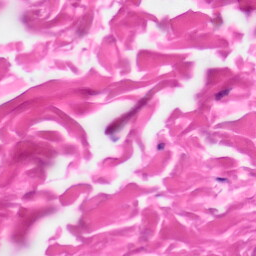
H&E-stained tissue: Skin